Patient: sex M, age 64
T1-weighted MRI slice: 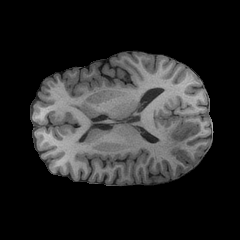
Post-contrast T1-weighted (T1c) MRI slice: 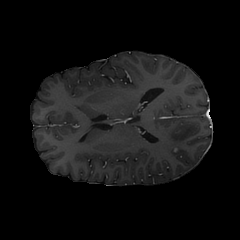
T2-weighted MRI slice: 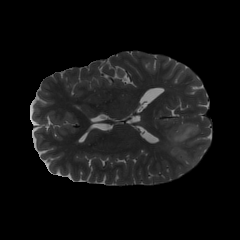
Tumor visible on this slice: yes
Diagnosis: Glioblastoma, IDH-wildtype
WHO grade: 4